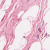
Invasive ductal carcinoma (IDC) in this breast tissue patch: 0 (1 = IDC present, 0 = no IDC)